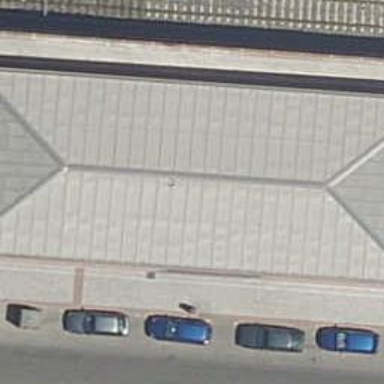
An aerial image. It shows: Transportation building with subway entrance.